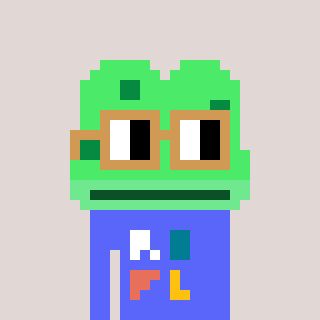
a pixel art character with square brown glasses, a frog-shaped head and a purple-colored body on a warm background